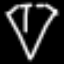
Label: diamond